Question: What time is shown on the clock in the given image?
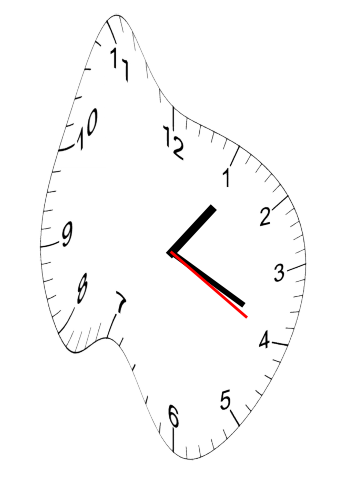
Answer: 01:19:20